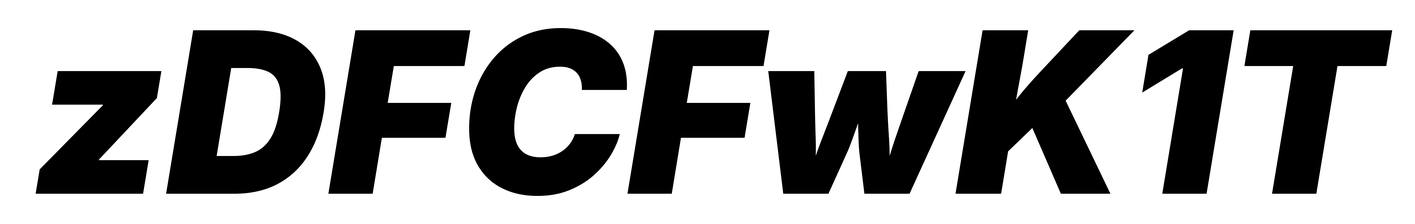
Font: Inter-Italic_Black_Italic